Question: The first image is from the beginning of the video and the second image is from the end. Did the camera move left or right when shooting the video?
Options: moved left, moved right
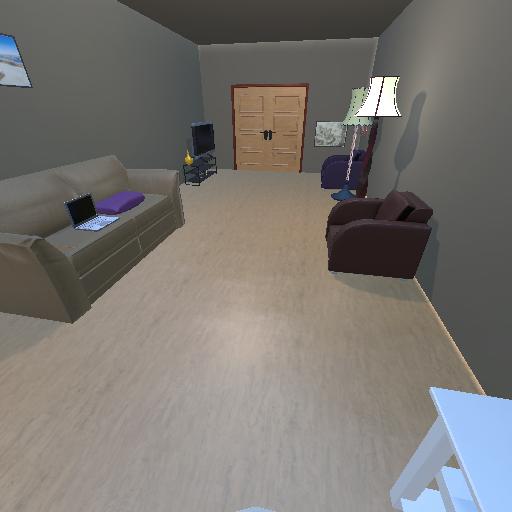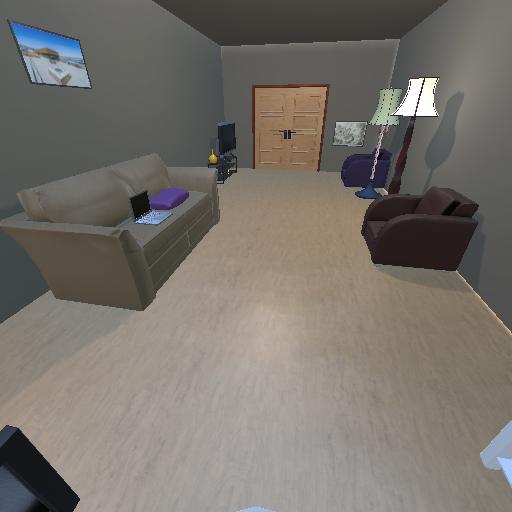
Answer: moved left